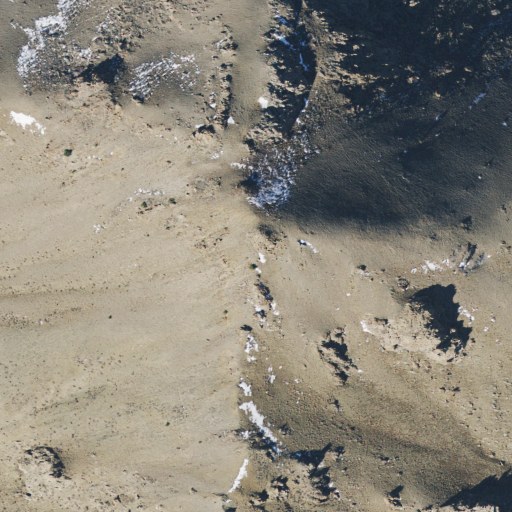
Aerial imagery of mountain in Utah named Maple Peak containing shrub and grassland